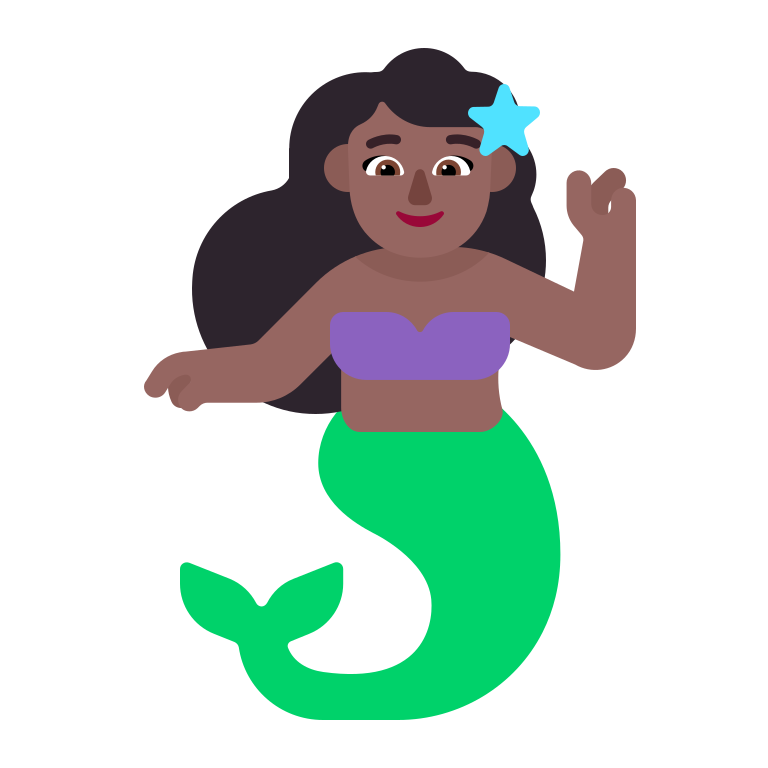
woman merpeople flat  dark